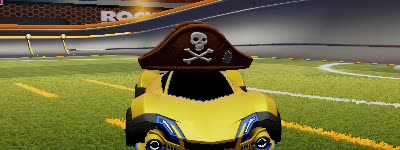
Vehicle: werewolf